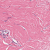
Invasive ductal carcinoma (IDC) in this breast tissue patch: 0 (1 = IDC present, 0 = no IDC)